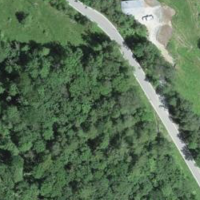
EUNIS habitat code: 41
Species observed at this site:
Argynnis paphia